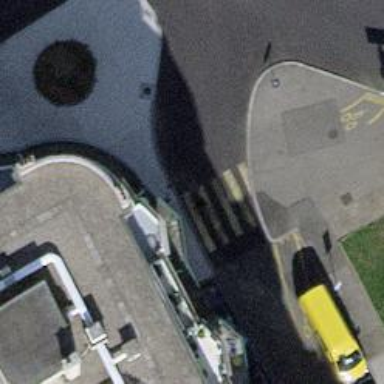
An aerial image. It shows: Kerb barrier.